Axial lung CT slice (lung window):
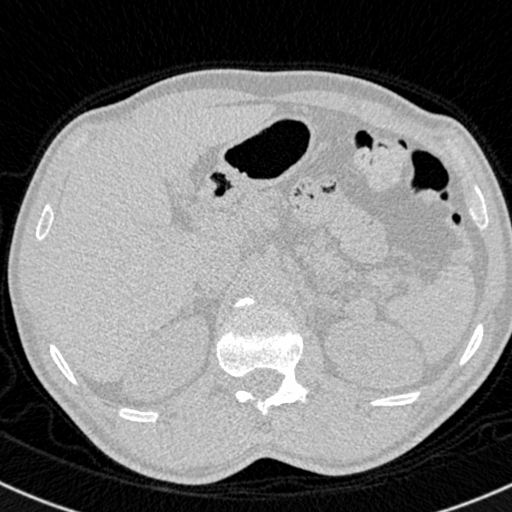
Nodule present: no